Interaction volume radius: 10 \u00c5
Interaction volume height: 10 \u00c5
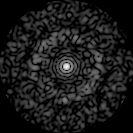
Disorder parameter: 0.8284